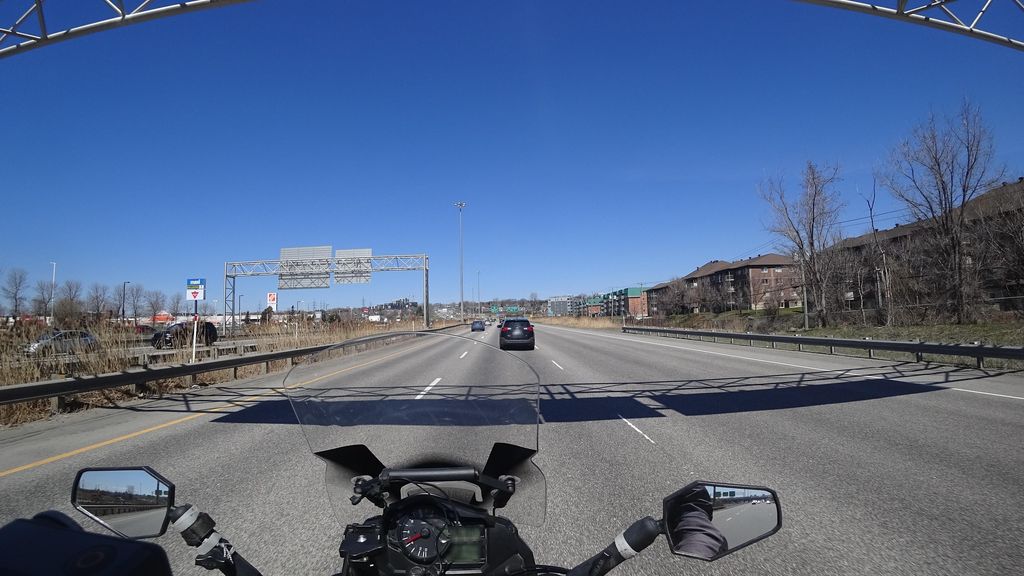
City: quebec_city